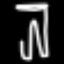
Label: pants